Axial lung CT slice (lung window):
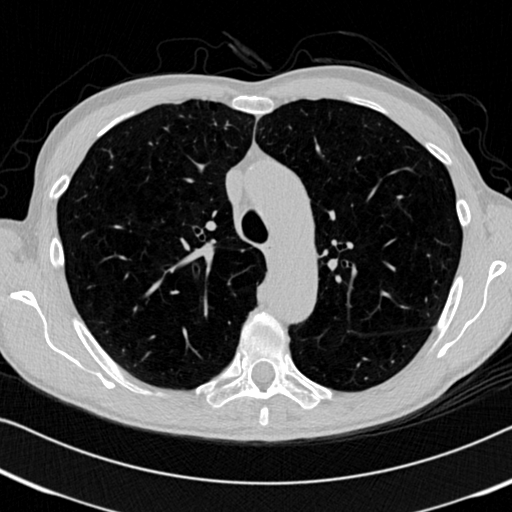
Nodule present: no